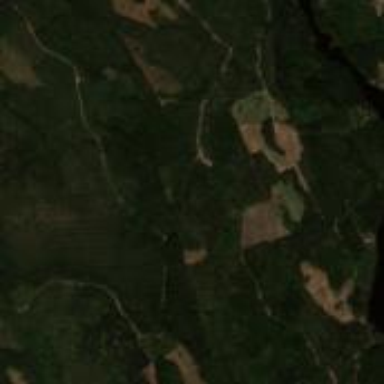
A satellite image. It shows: Mixed leaf woodland.